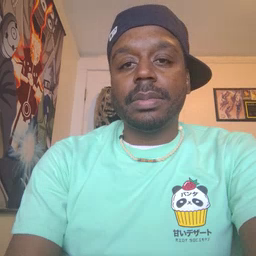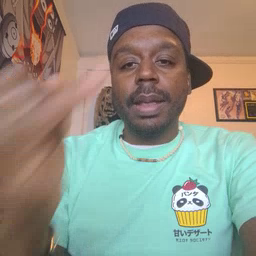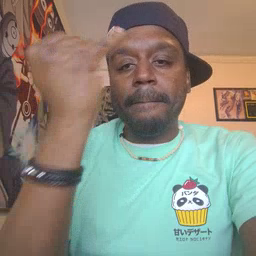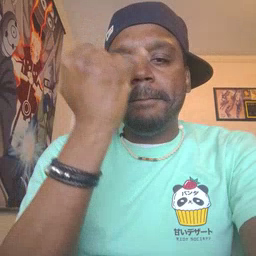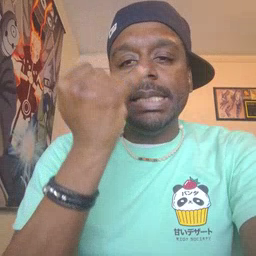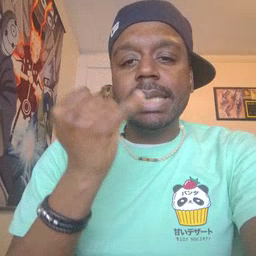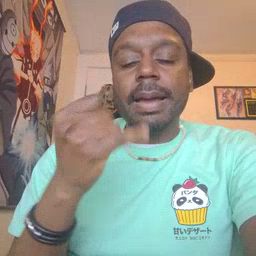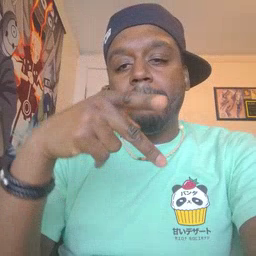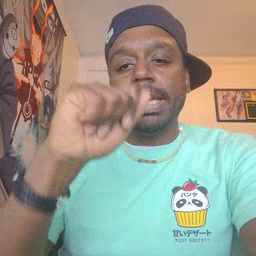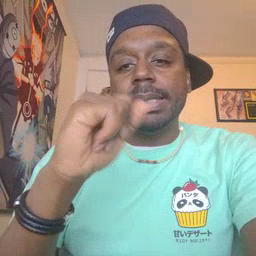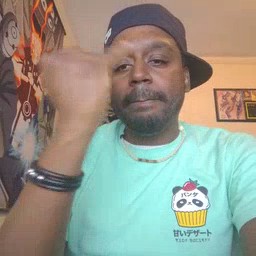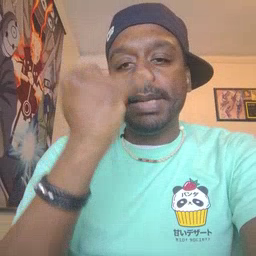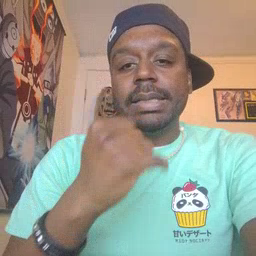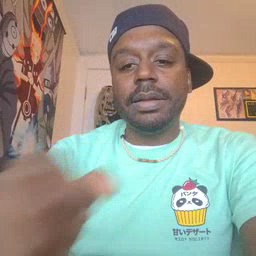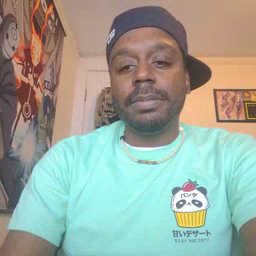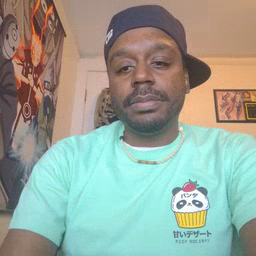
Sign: pizza